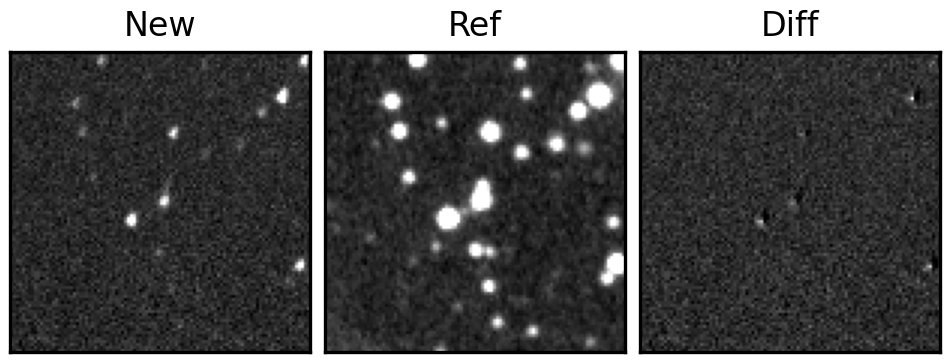
Label: bogus